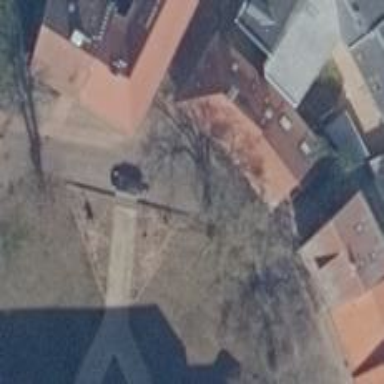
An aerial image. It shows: Historic memorial.